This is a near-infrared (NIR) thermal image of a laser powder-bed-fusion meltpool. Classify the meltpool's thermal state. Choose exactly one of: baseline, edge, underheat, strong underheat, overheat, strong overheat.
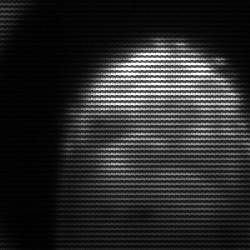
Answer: edge